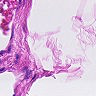
Metastatic tissue present: no